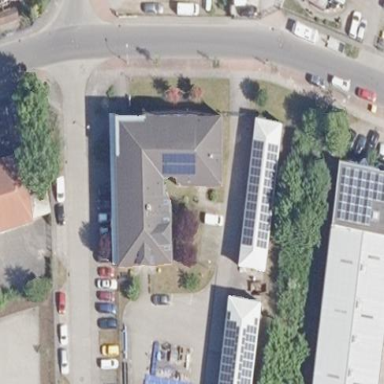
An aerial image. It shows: Office building with hipped roof.